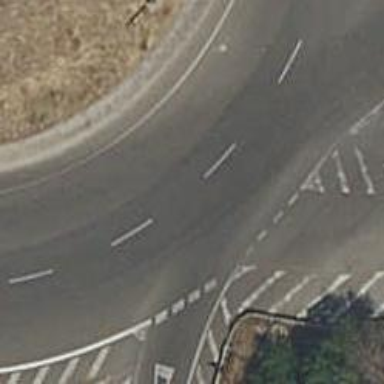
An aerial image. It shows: Primary highway intersecting roundabout.